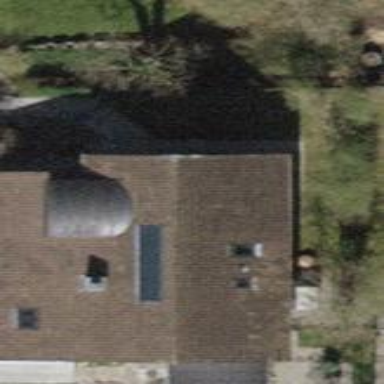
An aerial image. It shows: Detached building with gabled tile roof.